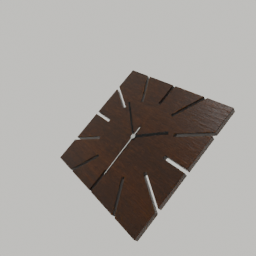
Label: decoration